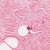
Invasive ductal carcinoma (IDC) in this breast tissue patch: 0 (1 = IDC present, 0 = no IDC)